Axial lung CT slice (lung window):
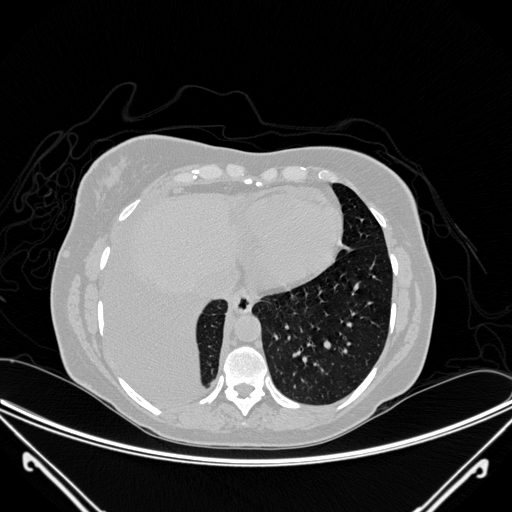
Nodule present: no